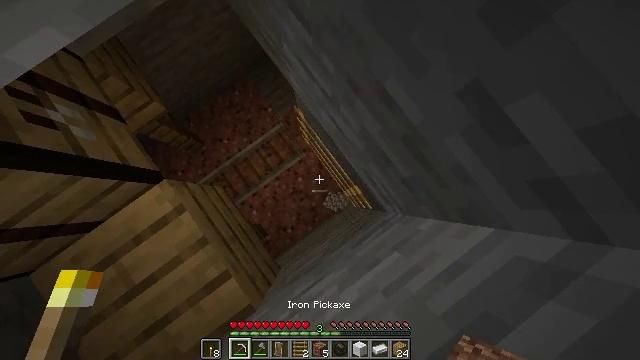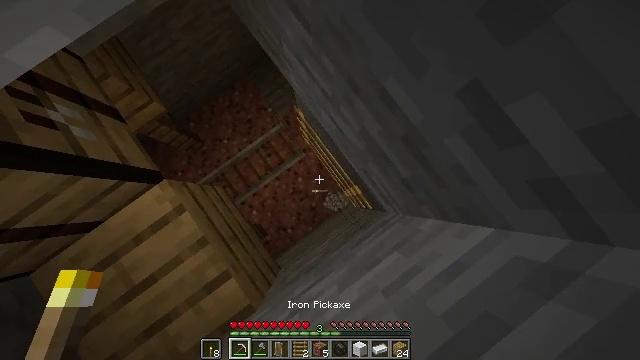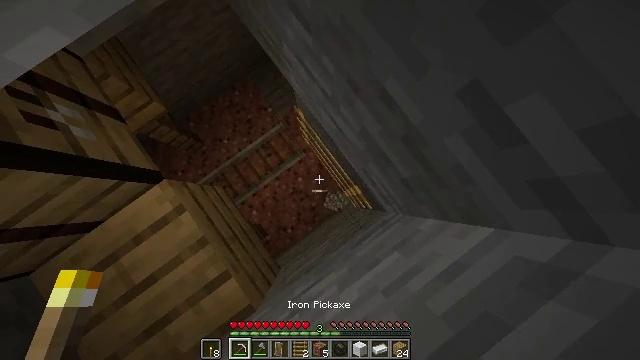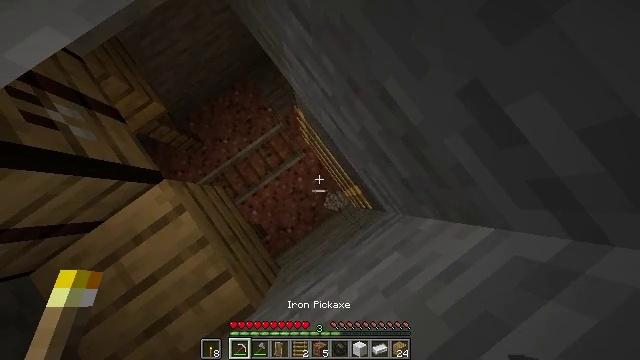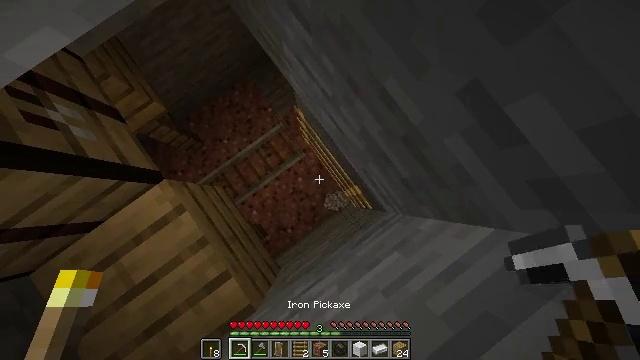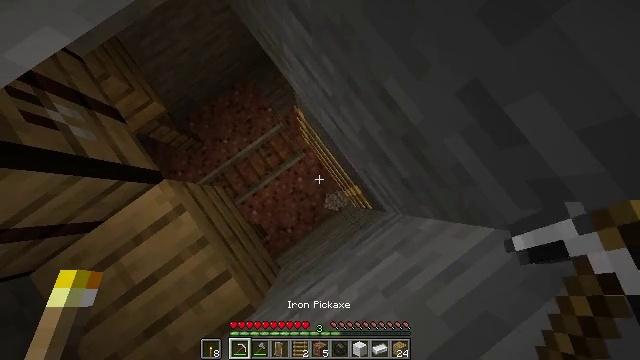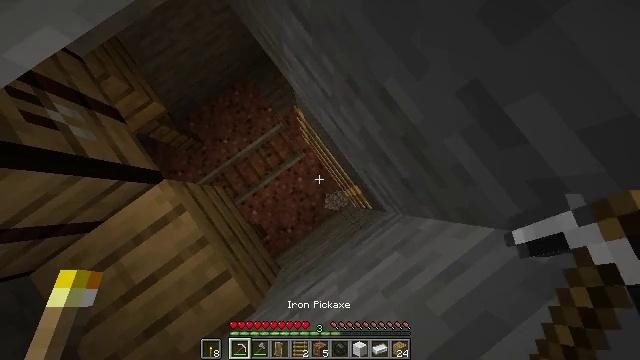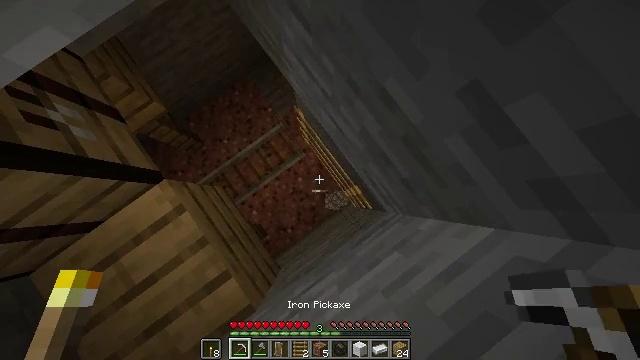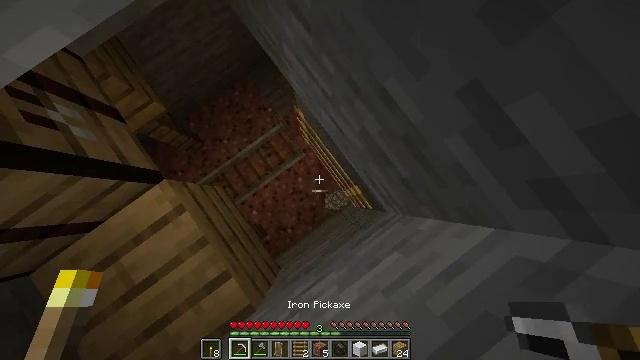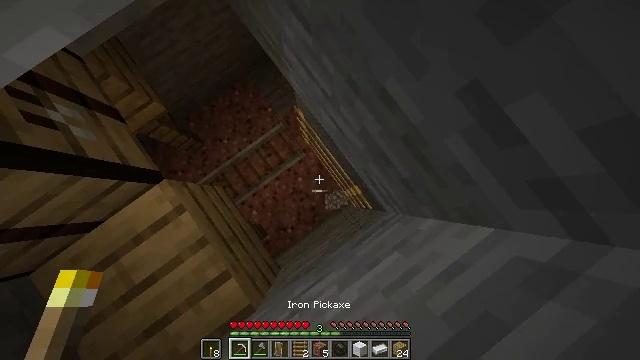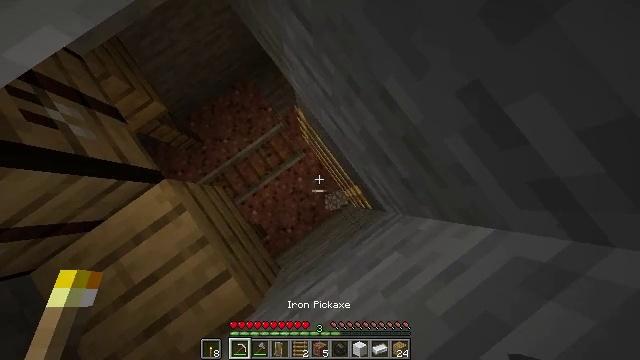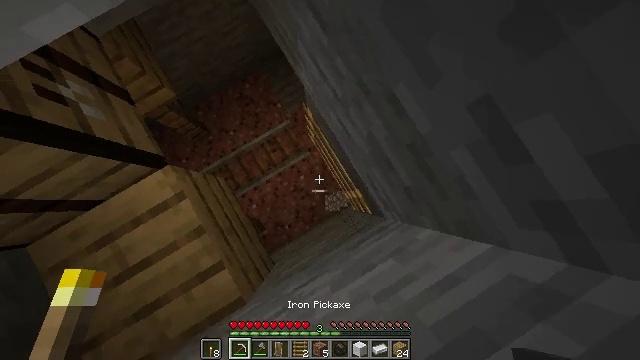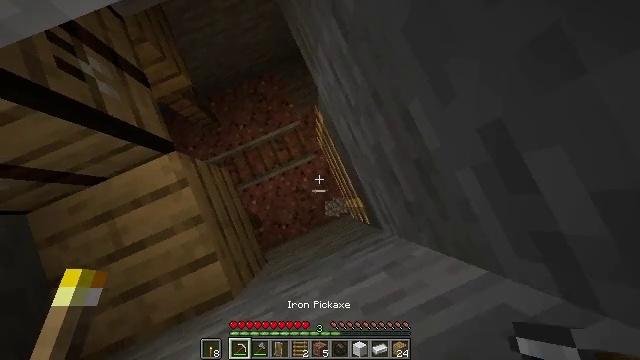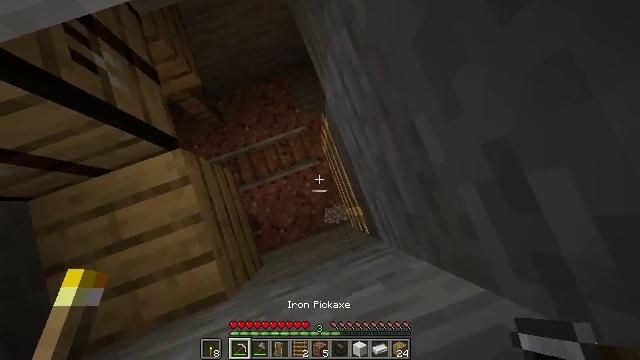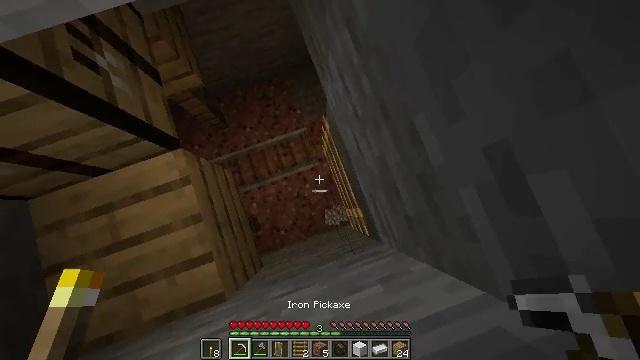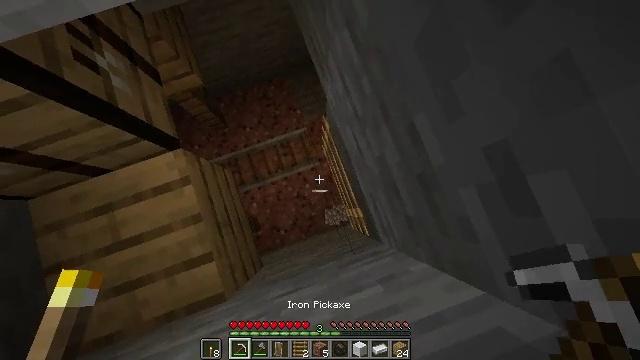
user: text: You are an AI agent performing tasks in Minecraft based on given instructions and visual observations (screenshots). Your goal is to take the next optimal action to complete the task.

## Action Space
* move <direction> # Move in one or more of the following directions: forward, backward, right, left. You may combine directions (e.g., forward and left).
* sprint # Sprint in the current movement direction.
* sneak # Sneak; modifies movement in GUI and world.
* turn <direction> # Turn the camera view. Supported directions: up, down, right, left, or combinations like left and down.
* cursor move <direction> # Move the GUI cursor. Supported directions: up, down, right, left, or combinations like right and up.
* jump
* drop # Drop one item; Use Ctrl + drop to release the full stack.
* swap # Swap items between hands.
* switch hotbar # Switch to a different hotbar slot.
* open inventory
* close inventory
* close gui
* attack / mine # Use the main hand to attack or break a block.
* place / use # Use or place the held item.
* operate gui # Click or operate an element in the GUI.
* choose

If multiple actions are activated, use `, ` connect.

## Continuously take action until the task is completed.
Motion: motion action
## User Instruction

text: Mine the ladder from the wall.
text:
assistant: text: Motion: switch to hotbar 1
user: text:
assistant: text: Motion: no_op
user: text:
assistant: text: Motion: no_op
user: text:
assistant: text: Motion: no_op
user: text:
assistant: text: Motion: no_op
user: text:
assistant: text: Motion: no_op
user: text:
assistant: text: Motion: no_op
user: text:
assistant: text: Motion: no_op
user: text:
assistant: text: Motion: no_op
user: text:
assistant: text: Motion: no_op
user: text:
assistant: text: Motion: turn left
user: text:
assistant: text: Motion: turn left
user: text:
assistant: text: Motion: turn left and up
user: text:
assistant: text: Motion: no_op
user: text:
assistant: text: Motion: no_op
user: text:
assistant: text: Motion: no_op
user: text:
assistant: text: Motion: move forward
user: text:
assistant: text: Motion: move forward
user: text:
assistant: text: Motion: move forward, turn left
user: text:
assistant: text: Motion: move forward, turn left and up
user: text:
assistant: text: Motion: turn left and up
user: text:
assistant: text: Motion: turn left
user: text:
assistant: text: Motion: no_op
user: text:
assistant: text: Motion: no_op
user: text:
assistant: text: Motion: sneak
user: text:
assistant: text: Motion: sneak
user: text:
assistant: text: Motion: sneak
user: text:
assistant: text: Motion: no_op
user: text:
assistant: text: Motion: no_op
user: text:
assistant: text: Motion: jump